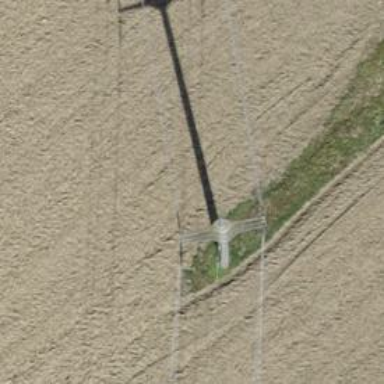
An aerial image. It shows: Minor power line.